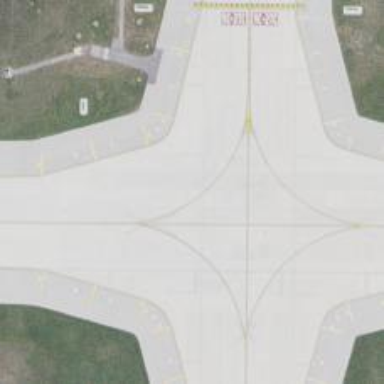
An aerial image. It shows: Image of taxiway at airport.